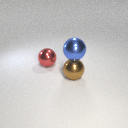
large brown metal sphere to the right of large red metal sphere